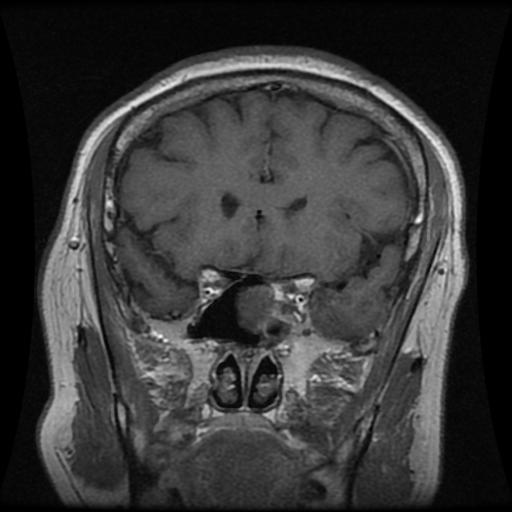
Label: pituitary